Question: This is the database diagram of my sample database:

I want to UPDATE Table when changes are made into table with the help of
But the problem is that the table may have one or more entries for an Item. I want to update all entries in table which are associated with an Item. For more description, see the algorithm below:
For each in for the current :
Update the in table using the formula:
formula: Ingredient.Quantity = Ingredient.Quantity - (Item.Quantity * Ingredients.Quantity)
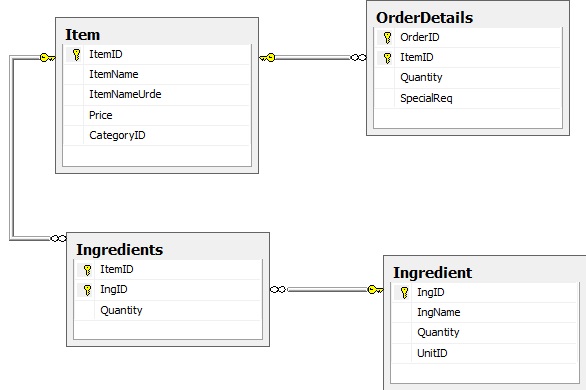
Answer: We don't iterate or loop in SQL (unless we can avoid it). We describe we want to happen, and let SQL work out .
We also, generally, don't data that we can compute. We can always compute the amount of each ingredient that has been ordered. (If there's another table tracking deliveries from our suppliers, that could also be computed over). If performance was an issue, we'd then consider creating an indexed view - which does include the calculated values, but SQL Server takes care of maintaining it automatically.
In that way, you avoid any discrepancies from creeping in (e.g. if your trigger is disabled).
All that being said, I think the trigger you want is:
'''
create trigger T_OrderDetails
on OrderDetails
after insert,update,delete
as
begin
update ing
set Quantity = ing.Quantity - ((COALESCE(iod.Quantity,0) - COALESCE(dod.Quantity,0)) * i.Quantity)
from
inserted iod
full outer join
deleted dod
on
iod.ItemID = dod.ItemID
inner join
Ingredients i
on
i.ItemID = iod.ItemID or
i.ItemID = dod.ItemID --Cope with OUTER join above
inner join
Ingredient ing
on
i.IngID = ing.IngID
end
'''